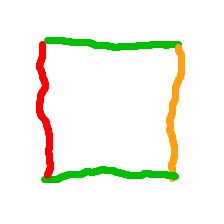
Shape: square